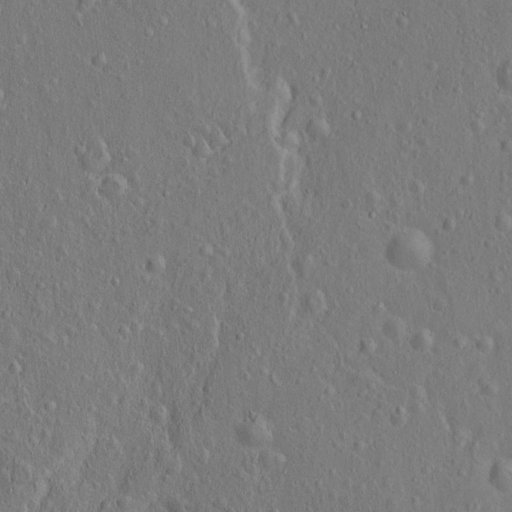
Classes present: Background, Cone